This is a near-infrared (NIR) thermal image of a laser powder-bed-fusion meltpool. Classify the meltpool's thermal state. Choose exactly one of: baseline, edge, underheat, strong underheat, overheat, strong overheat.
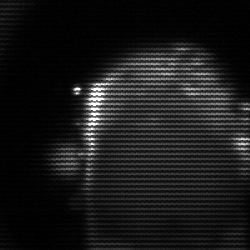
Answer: baseline